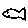
Label: fish